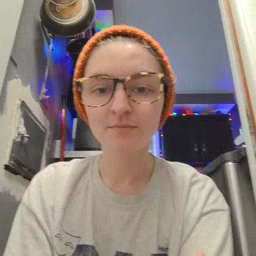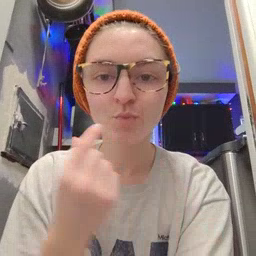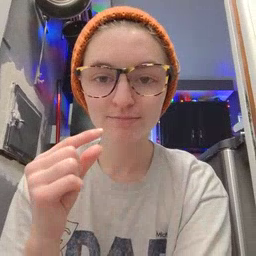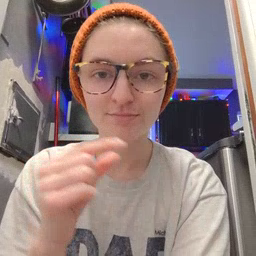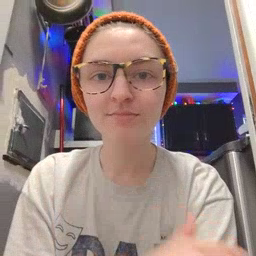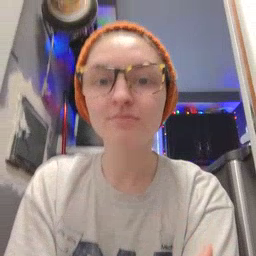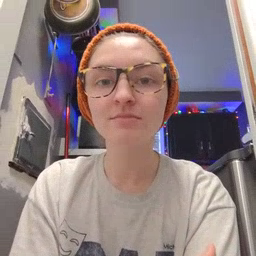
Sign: green